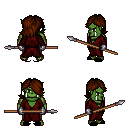
a pixel art fantasy rpg character, male body template, orc, green skin, red robe, teal pants, brown swoop hairstyle, metal gloves, black slippers, spear, four views (front, back, left, right), 2x2 character sprite sheet, small pixel art, hard edges, no anti-aliasing